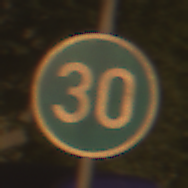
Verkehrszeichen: VorgeschriebeneMindestgeschwindigkeit
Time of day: Night
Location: Outdoor (Urban)
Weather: Clear
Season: NotSpecified
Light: Artificial